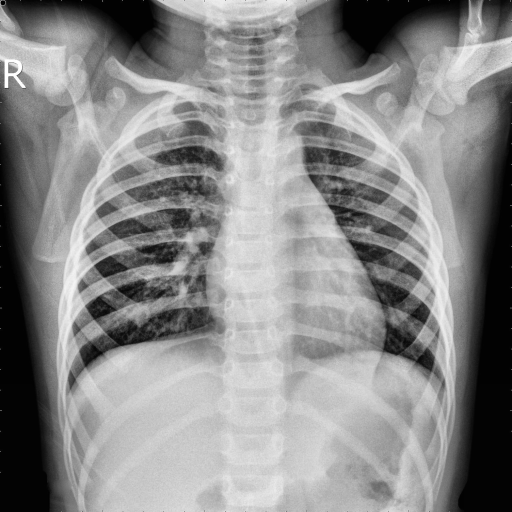
Finding: NORMAL